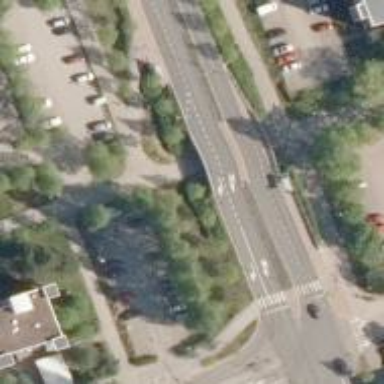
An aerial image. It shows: Asphalt cycleway.